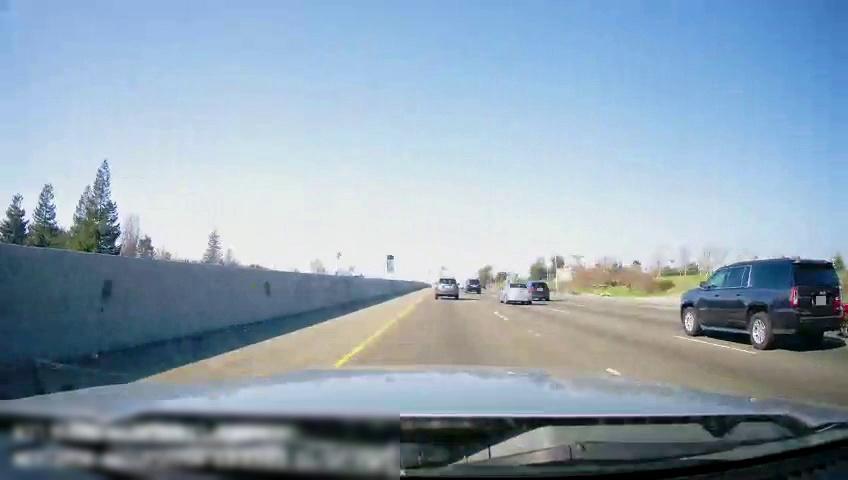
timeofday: Day
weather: Sunny
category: Drivable Space
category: Vehicles | SUV
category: Vehicles | SUV
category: Vehicles | SUV
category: Vehicles | Car
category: Vehicles | Truck
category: Vehicles | SUV
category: Lanes | Current Lane
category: Lanes | Current Lane
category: Lanes | Alternate Lane
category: Traffic | Signs